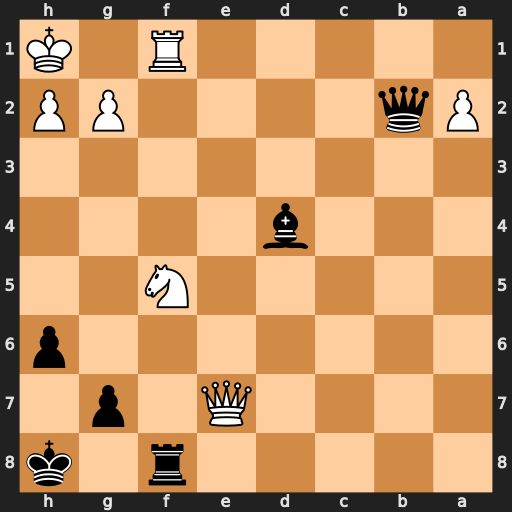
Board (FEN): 5r1k/4Q1p1/7p/5N2/3b4/8/Pq4PP/5R1K
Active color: b
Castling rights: -
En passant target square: -
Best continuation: Rxf5 Qe8+ Kh7